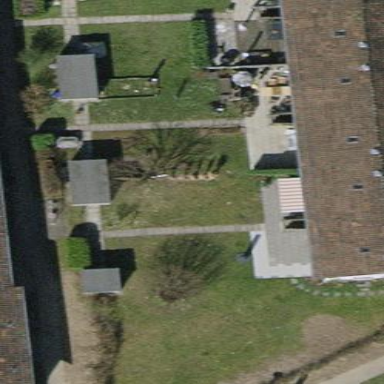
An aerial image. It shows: Residential garden area classified as leisure land.